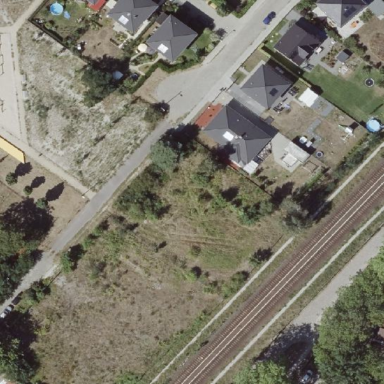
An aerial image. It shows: Fence surrounding brownfield area.